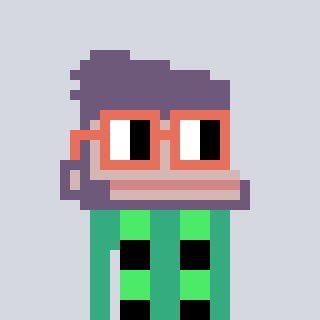
a pixel art character with square orange glasses, a ape-shaped head and a teal-colored body on a cool background